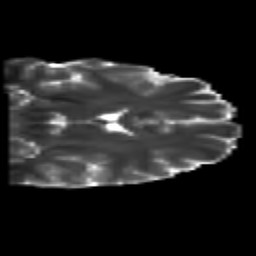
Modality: T2w
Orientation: coronal
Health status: healthy
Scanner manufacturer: siemens
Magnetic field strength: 3 T
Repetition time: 10 s
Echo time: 0.092 s